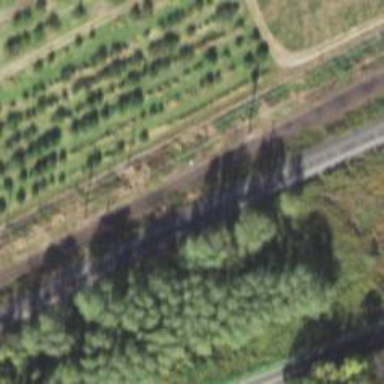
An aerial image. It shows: Railway track.